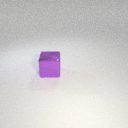
large purple metal cube